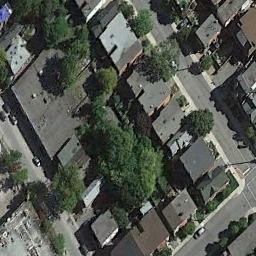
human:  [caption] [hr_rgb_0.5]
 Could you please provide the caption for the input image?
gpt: The dense medium residential area has lots of neatly arranged houses and a road goes through the medium residential area .

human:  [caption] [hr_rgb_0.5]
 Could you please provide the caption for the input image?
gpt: The medium residential is next to the road and some trees .

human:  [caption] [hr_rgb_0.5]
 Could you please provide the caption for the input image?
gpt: There are many houses in the medium - sized residential area .

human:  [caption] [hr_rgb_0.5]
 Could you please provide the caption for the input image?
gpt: There are many buildings of different shapes and sizes in medium residential area .

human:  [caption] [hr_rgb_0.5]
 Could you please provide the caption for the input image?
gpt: There are some buildings and green trees on the medium residential area .